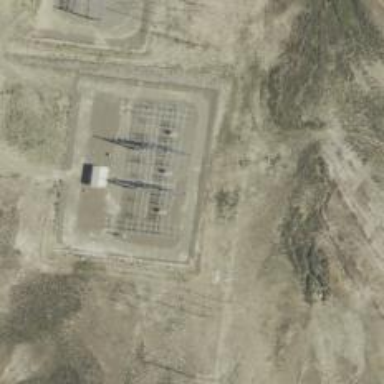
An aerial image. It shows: Switch used for power control.